Question: I am using a CUDA kernel object in MATLAB in order to fill a 2D array with all '55's. The result is very strange. The 2D array only fills up to a certain point as shown below. After row 1025, the array is all zeros. Any idea what could be going wrong?

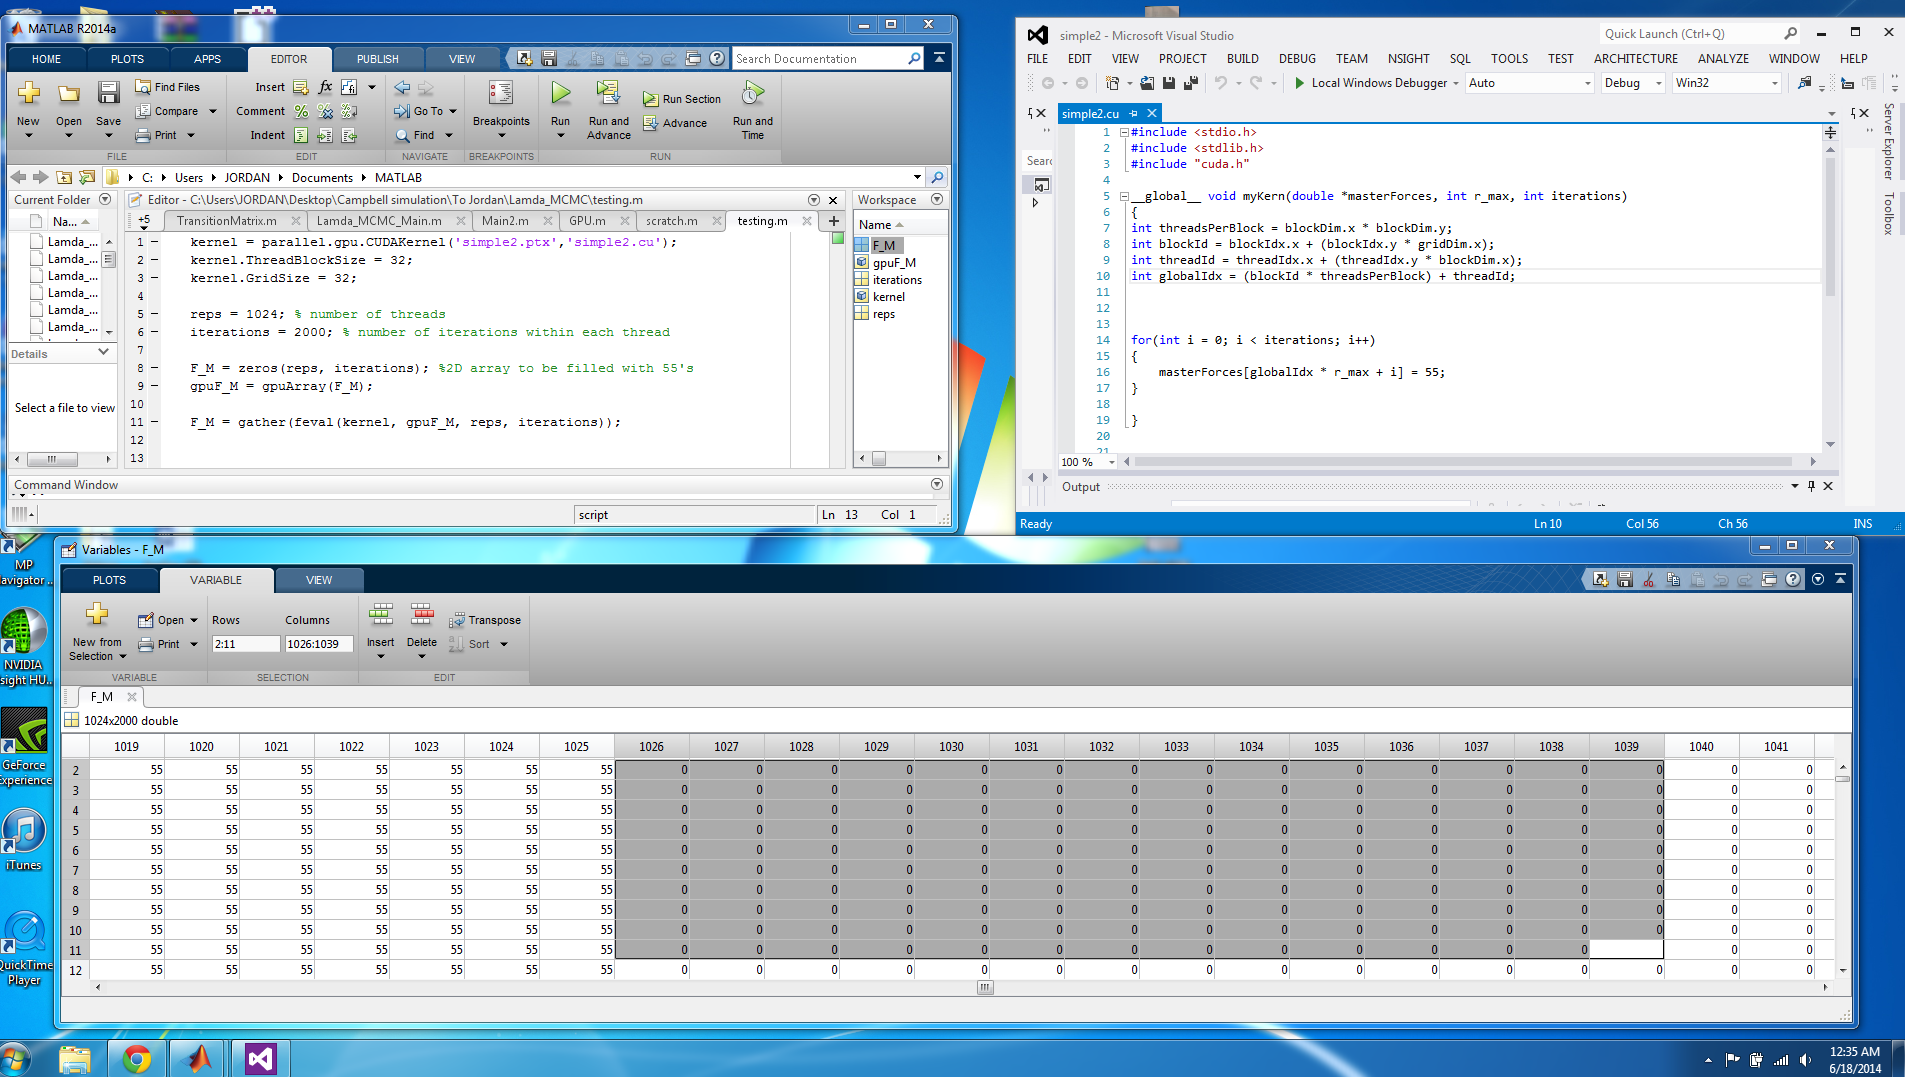
Answer: As I mentioned in the comment above, you are mistakenly offsetting the matrix rows. The code below is a full working example proving this point.
'''
#include<thrust\device_vector.h>
__global__ void myKern(double* masterForces, int r_max, int iterations) {
int threadsPerBlock = blockDim.x * blockDim.y;
int blockId = blockIdx.x + (blockIdx.y * gridDim.x);
int threadId = threadIdx.x + (threadIdx.y * blockDim.x);
int globalIdx = (blockId * threadsPerBlock) + threadId;
//for (int i=0; i<iterations; i++) masterForces[globalIdx * r_max + i] = 55;
for (int i=0; i<iterations; i++) masterForces[globalIdx * iterations + i] = 55;
}
void main() {
int ThreadBlockSize = 32;
int GridSize = 32;
int reps = 1024;
int iterations = 2000;
thrust::device_vector<double> gpuF_M(reps*iterations, 0);
myKern<<<GridSize,ThreadBlockSize>>>(thrust::raw_pointer_cast(gpuF_M.data()),reps,iterations);
int numerrors = 0;
for (int i=0; i<reps*iterations; i++) {
double test = gpuF_M[i];
if (test != 55) { printf("Error %i %f
",i,test); numerrors++; }
}
printf("Finished!
");
printf("The number of errors is = %i
",numerrors);
getchar();
}
'''